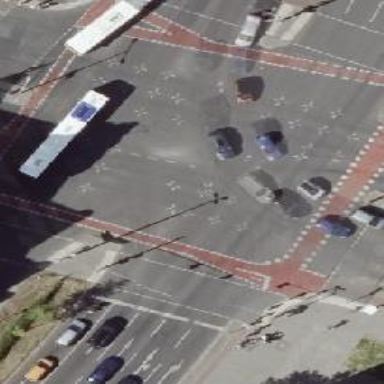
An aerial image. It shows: Road crossing with traffic signals.